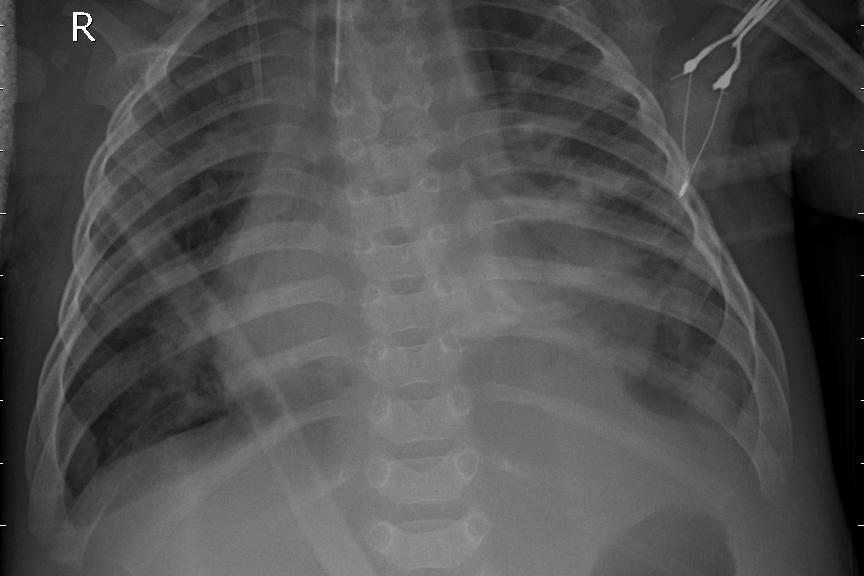
Diagnosis: PNEUMONIA